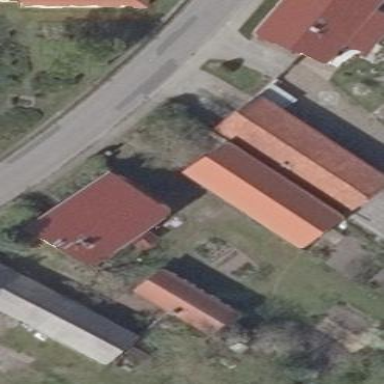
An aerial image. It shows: Group of garages.